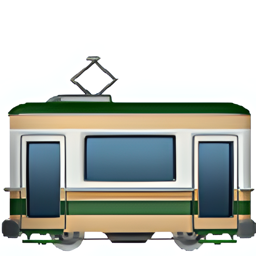
Name: tram car
Emoji: 🚋
Group: Travel & Places
Sub-group: transport-ground